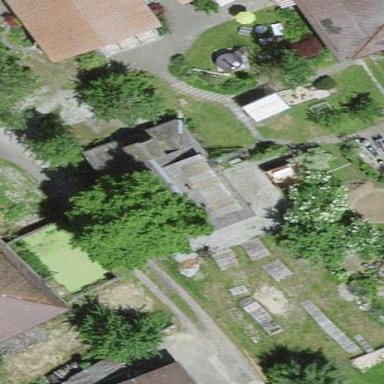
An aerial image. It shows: Farm auxiliary building.